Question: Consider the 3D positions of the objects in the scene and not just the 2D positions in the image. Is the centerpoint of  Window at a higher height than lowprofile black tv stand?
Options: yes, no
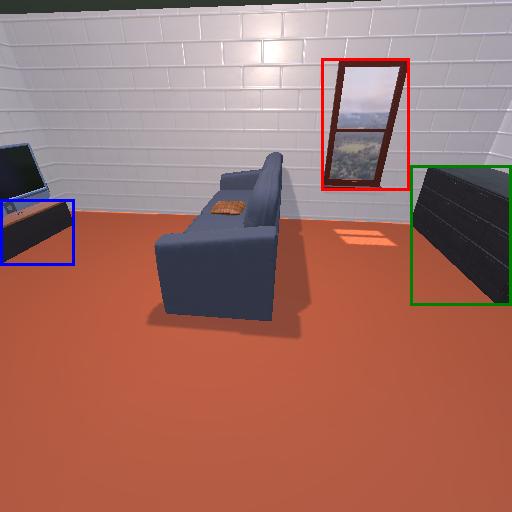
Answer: yes